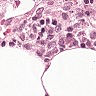
Metastatic tissue present: no